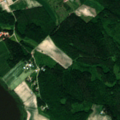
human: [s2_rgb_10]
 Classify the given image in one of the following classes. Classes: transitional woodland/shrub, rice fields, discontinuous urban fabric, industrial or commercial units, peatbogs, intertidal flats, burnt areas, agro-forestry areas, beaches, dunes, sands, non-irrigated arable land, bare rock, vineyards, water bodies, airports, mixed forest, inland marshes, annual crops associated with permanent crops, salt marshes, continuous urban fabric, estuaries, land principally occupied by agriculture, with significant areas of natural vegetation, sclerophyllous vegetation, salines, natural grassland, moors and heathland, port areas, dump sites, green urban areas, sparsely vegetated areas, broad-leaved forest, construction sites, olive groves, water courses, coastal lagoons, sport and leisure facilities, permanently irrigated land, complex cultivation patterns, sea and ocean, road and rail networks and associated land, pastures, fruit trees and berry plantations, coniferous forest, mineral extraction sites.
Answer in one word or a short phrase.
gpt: land principally occupied by agriculture, with significant areas of natural vegetation, mixed forest, water bodies